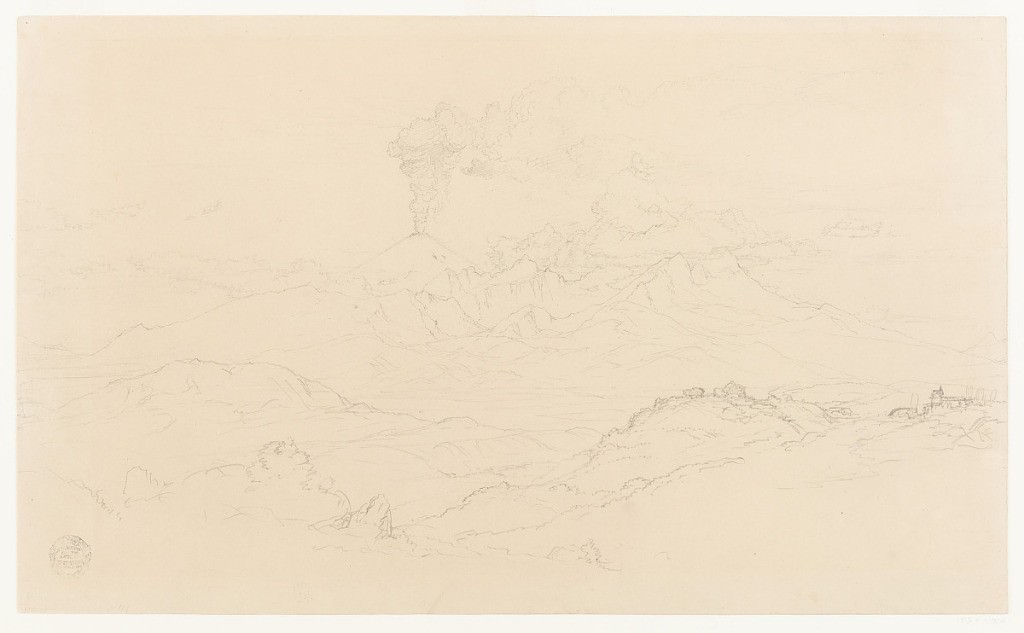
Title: Smoke Rising from Cotopaxi, Ecuador
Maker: Frederic Edwin Church, American, 1826–1900
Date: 1857
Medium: Graphite on tan wove paper
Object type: Drawing
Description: Landscape sketch showing view of the volanco, Cotopaxi, erupting and sending plumes of smoke across the mountainous Ecuadorian landscape. In foreground, a human-made structure is visible at right. In middle distance, a valley separates view from distant mountains. Beyond, a rugged mountain range stands before Cotopaxi, which spews a column of smoke into the atmosphere that spreads across the rest of the sky at right.